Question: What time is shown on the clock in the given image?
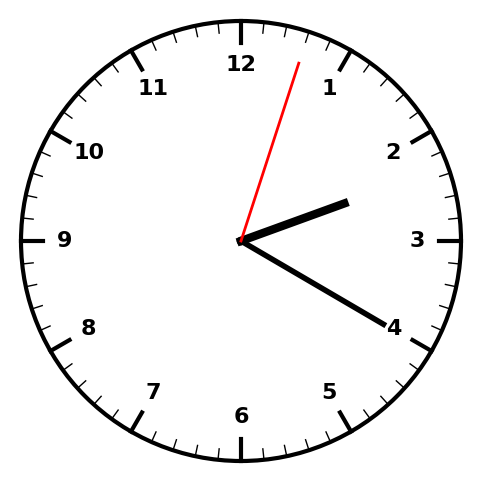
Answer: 02:20:03